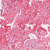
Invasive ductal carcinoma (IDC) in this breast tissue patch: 0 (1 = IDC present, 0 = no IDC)